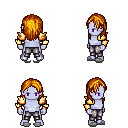
a pixel art fantasy rpg character, male body template, dark elf, purple skin, gold arm armor, metal pants, dark blonde long hairstyle, white slippers, four views (front, back, left, right), 2x2 character sprite sheet, small pixel art, hard edges, no anti-aliasing